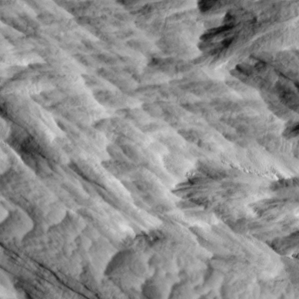
Label: non_frost